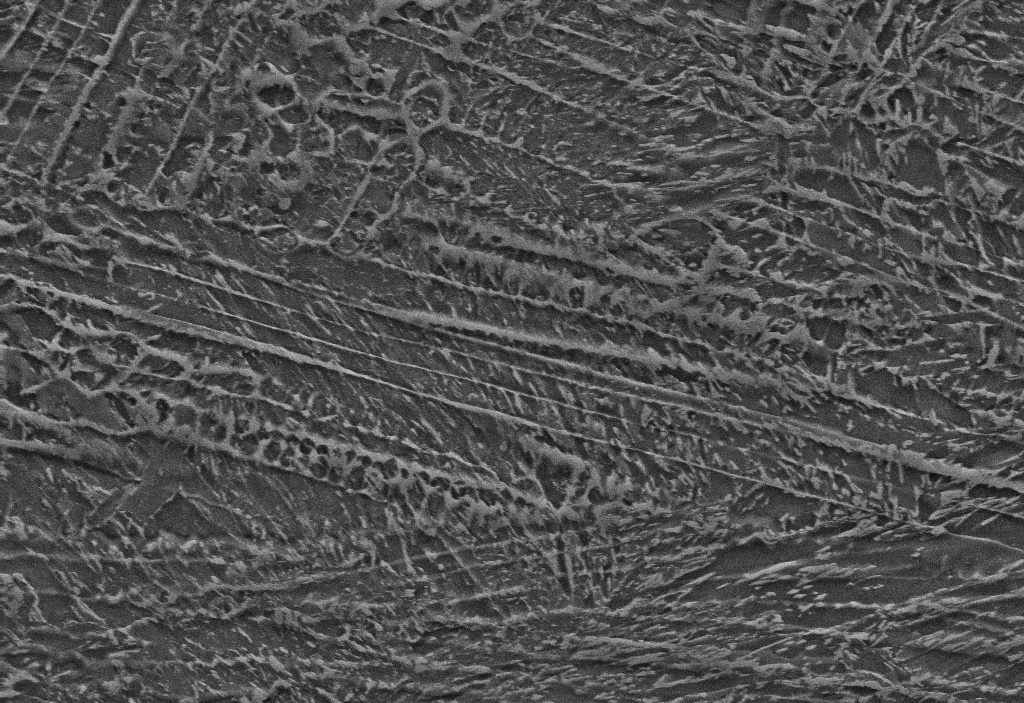
SEM micrograph, magnification: 10000x, scale bar: 2 µm
Phase areas (pixels) — Matrix: 318841; Austenite: 401031; Martensite/Austenite: 0; Precipitate: 0; Defect: 0; total: 719872